Interaction volume radius: 5 \u00c5
Interaction volume height: 20 \u00c5
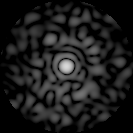
Disorder parameter: 0.865